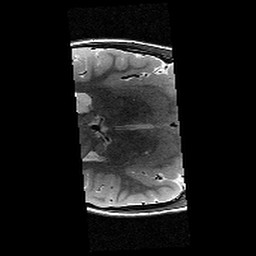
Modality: T2w
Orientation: axial
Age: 11
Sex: male
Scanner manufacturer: siemens
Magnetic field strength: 3 T
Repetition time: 8.46 s
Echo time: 0.067 s